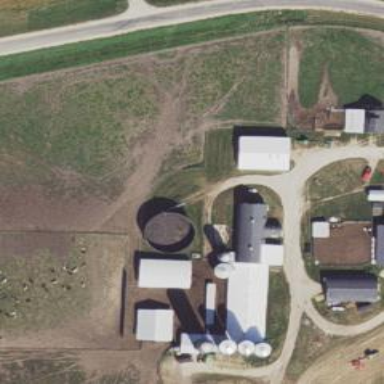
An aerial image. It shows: Silo.